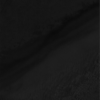
Label: not_dusty